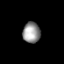
Tissue: prostate
Cell type: Epithelial cells
Senescence score: 0.3586
Nuclear area (px): 356
Mean DAPI intensity: 148.736